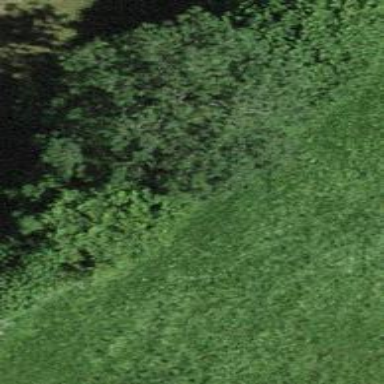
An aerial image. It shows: Hedge acting as barrier.